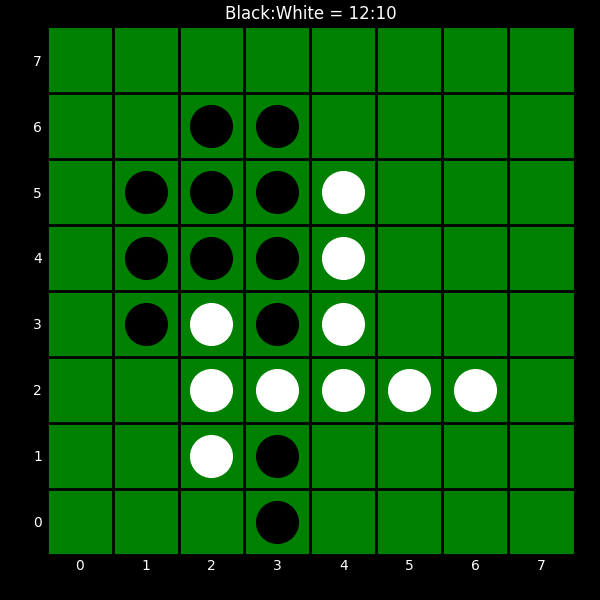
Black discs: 12
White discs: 10